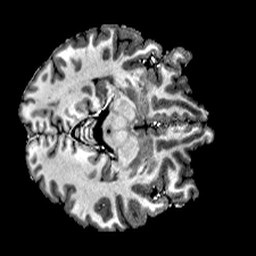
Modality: T1w
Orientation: axial
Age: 45
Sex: male
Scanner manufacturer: siemens
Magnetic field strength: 6.98 T
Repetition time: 6 s
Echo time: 0.00302 s